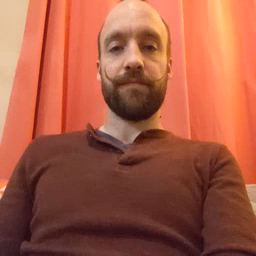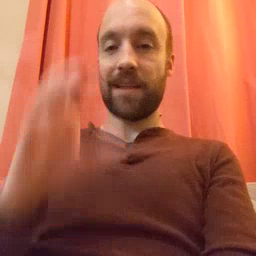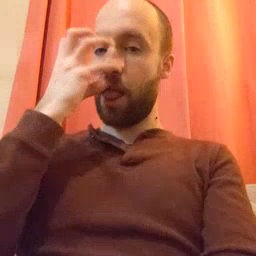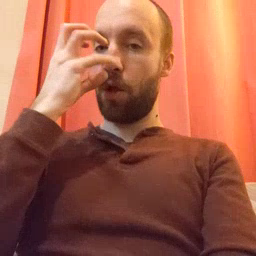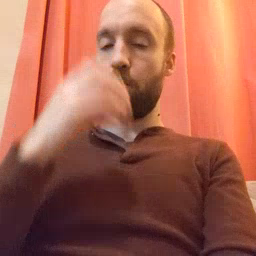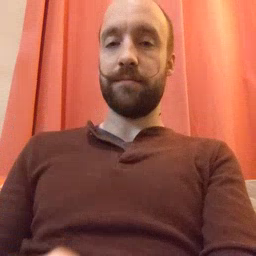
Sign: clown